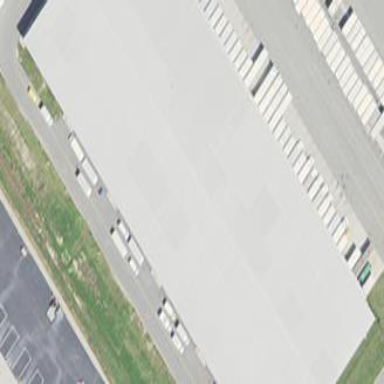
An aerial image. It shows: Industrial building.